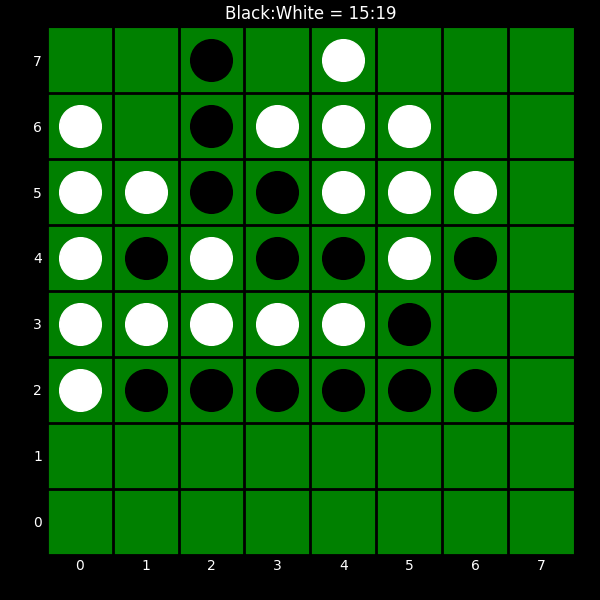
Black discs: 15
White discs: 19